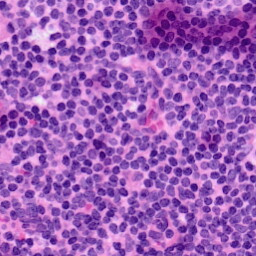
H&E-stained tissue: LymphNode